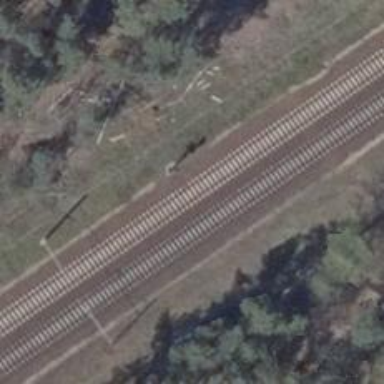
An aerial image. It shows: Railway signal.